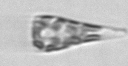
Label: Licmophora